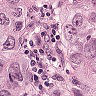
Metastatic tissue present: yes